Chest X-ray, PA view. Patient: 46 years old, sex F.
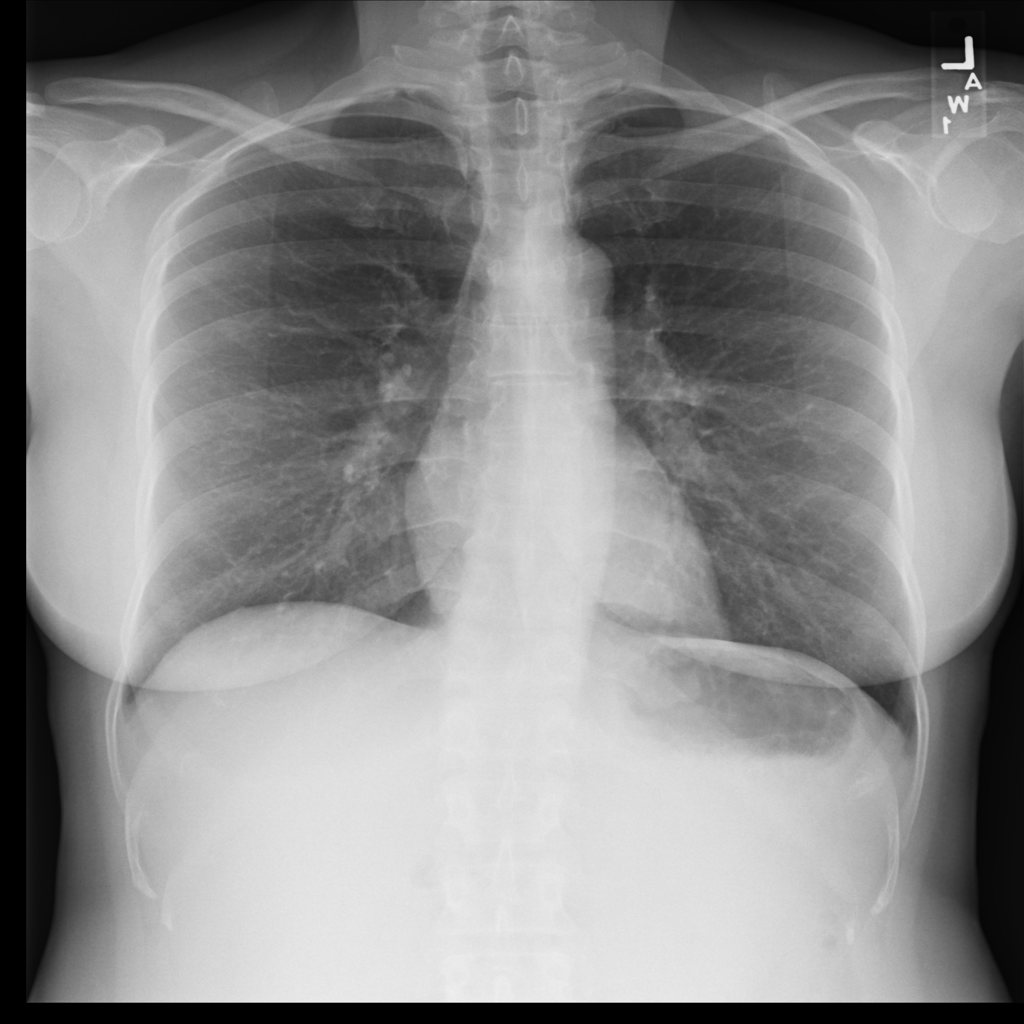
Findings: No Finding